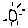
Label: sun